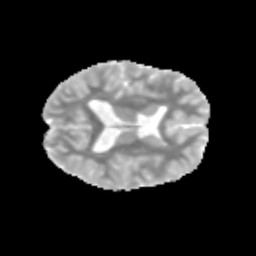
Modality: MD
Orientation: axial
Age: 10
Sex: male
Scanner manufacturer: siemens
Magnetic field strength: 3 T
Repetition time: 3.8 s
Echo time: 0.07 s